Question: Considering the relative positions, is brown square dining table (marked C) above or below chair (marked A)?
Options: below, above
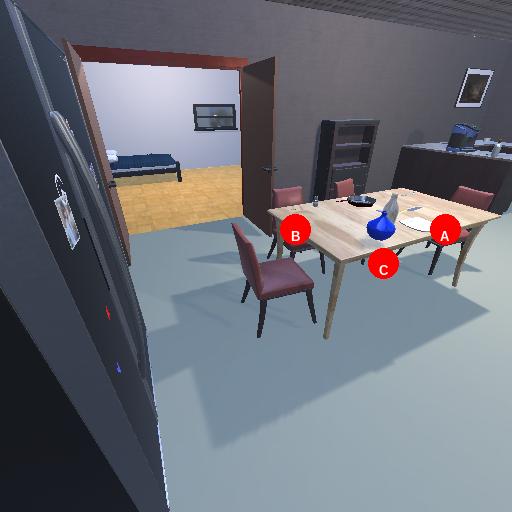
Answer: below